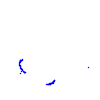
Particle: proton